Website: crate-barrel
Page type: address-validator
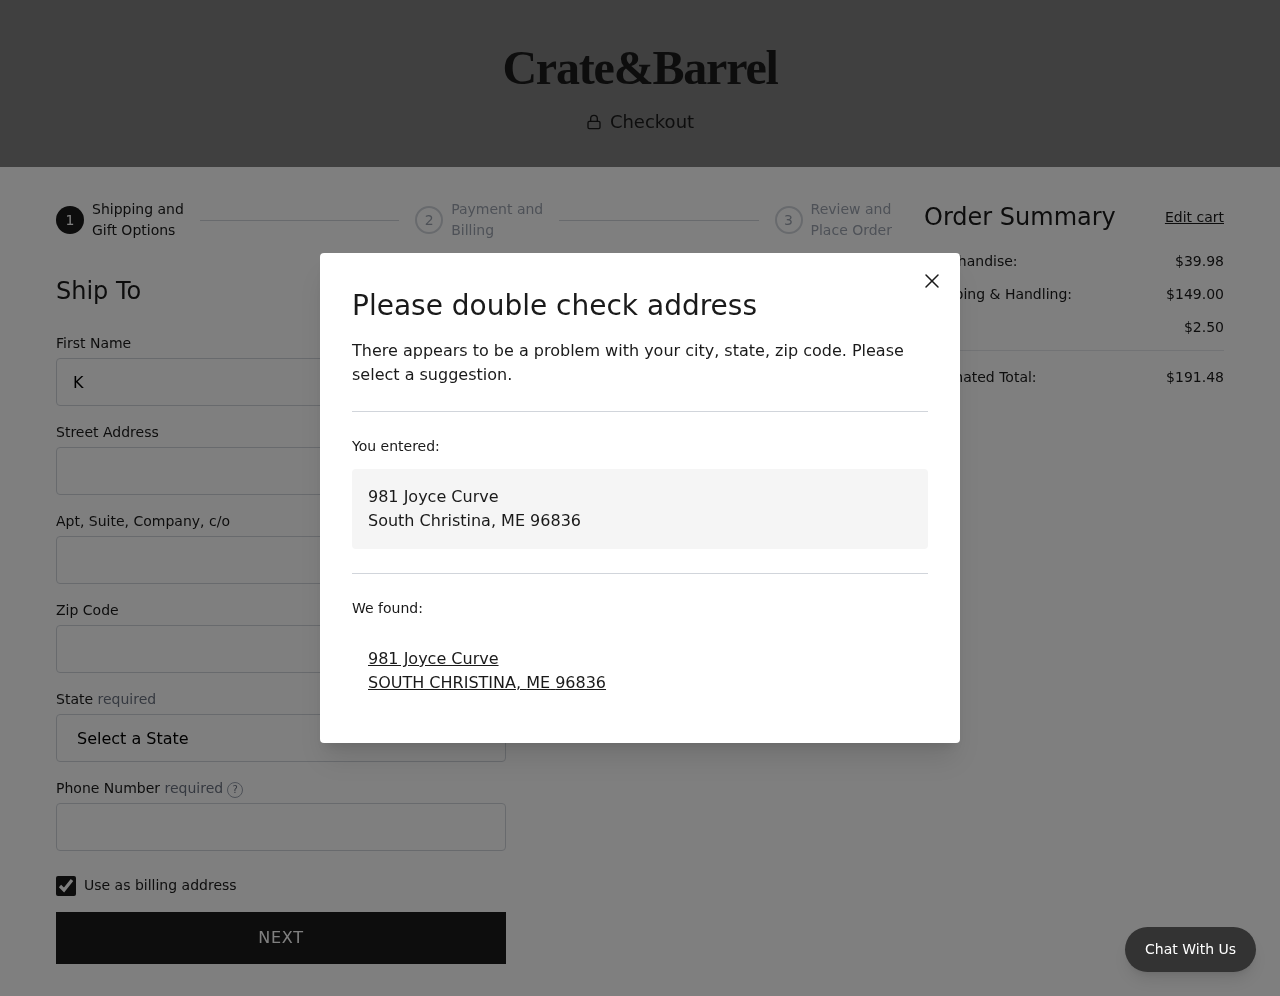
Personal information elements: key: PII_CITY
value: South Christina
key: PII_CITY
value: SOUTH CHRISTINA
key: PII_FIRSTNAME
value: Kyle
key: PII_PHONE
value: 8888527403
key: PII_POSTCODE
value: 96836
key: PII_STATE
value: Maine
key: PII_STATE_ABBR
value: ME
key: PII_STREET
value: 981 Joyce Curve
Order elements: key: ORDER_SUBTOTAL
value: $39.98
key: ORDER_SHIPPING_COST
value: $149.00
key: ORDER_TAX
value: $2.50
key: ORDER_TOTAL
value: $191.48